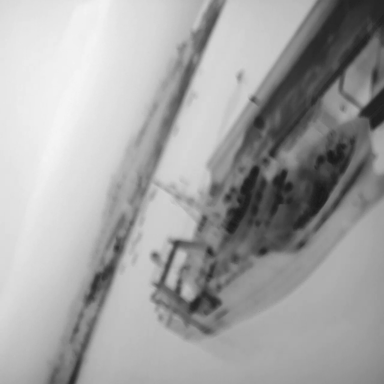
There is a canoe in the infrared image.